Question: My application is made on ASP.NET MVC4.And i am using MVC dataannotations validations in my viewmodel classes.
I have one decimal type column.And i am using below regular expression to validate it.
'''
[RegularExpression(@"^\$?([0-9]{1,3},([0-9]{3},)*[0-9]{3}|[0-9]+)(.[0-9][0-9])?$",ErrorMessage = "Amount is invalid.")]
public decimal Amount { get; set; }
'''
And with the help of above regular expression its working well.
But I want to add one more condition there.Which is if someone enters number like:
'''
12.
445.
'''
Then it should accept it and also should adds .00 means (12.00,445.00) automatically.
FYI, I have changed the above regular expression like this:
'''
[RegularExpression(@"^\$?([0-9]{1,3},([0-9]{3},)*[0-9]{3}|[0-9]+)(.[0-9][0-9]|.)?$",ErrorMessage = "Amount is invalid.")]
'''
And by this its accepting the numbers like:
'''
12.
445.
'''
But due to MVC datatype decimal filed its giving the another validation message..

Can anyone suggest me how i can manage that?
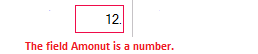
Answer: I'd offer using shadow field:
'''
class myModel
{
...
public decimal Amount { get; private set; }
[RegularExpression(@"^\$?([0-9]{1,3},([0-9]{3},)*[0-9]{3}|[0-9]+)(.[0-9][0-9])?$",ErrorMessage = "Amount is invalid.")]
public string AmountStringed //use this field on your form input
{
get { return Amount.ToString(); }
set { Amount = decimal.parse(value); } //assign Amount
}
}
'''
So you don't have to do any hacks with either client or server side valiedations